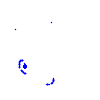
Particle: kaon